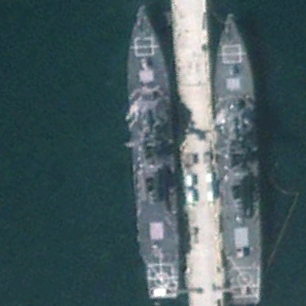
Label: destroyer